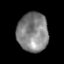
Tissue: prostate
Cell type: Myeloid cells
Senescence score: 0.338
Nuclear area (px): 1179
Mean DAPI intensity: 130.979